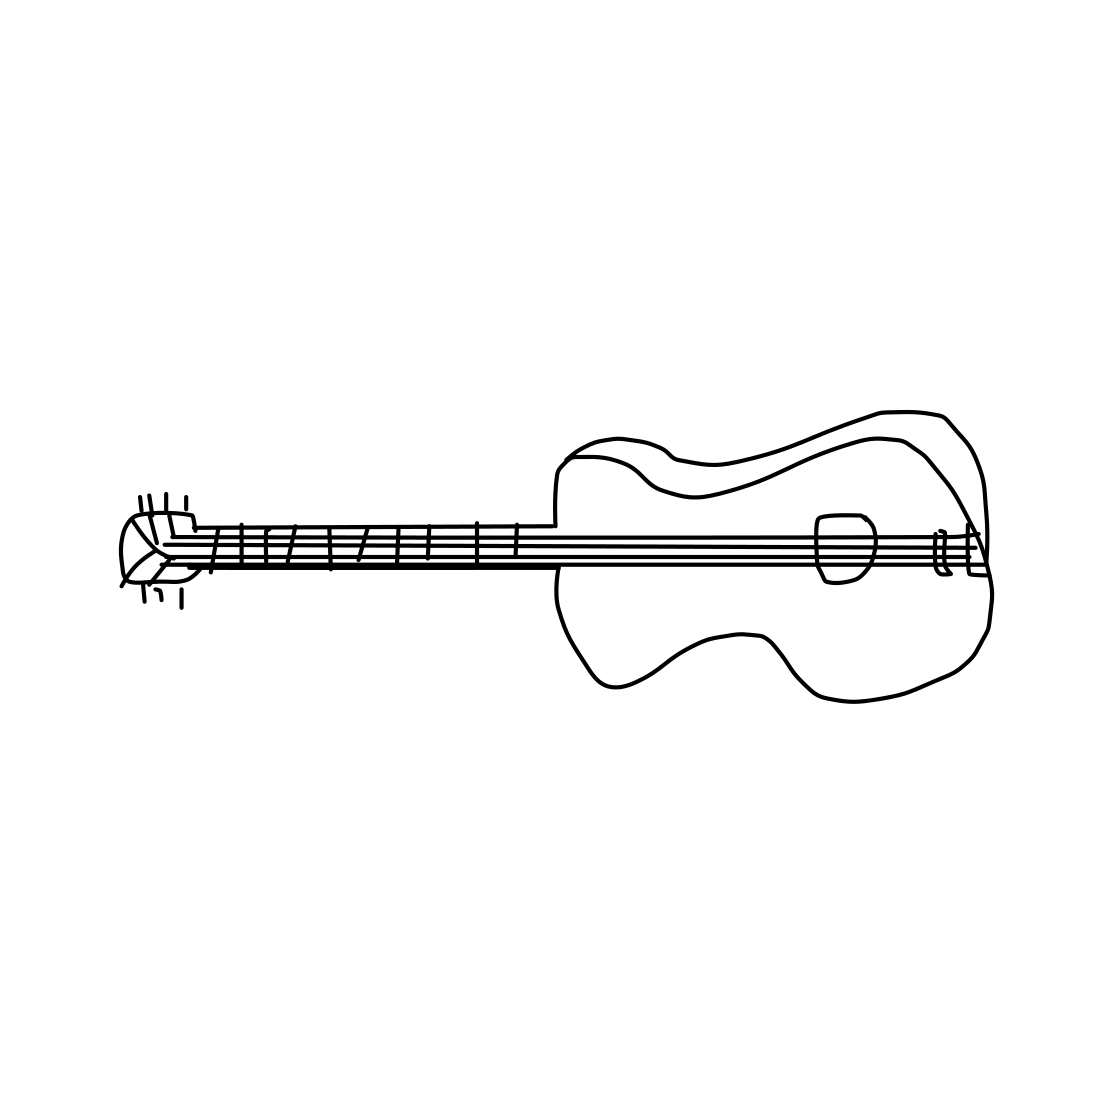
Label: guitar